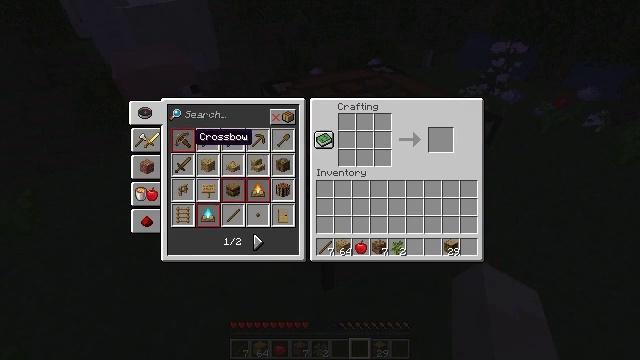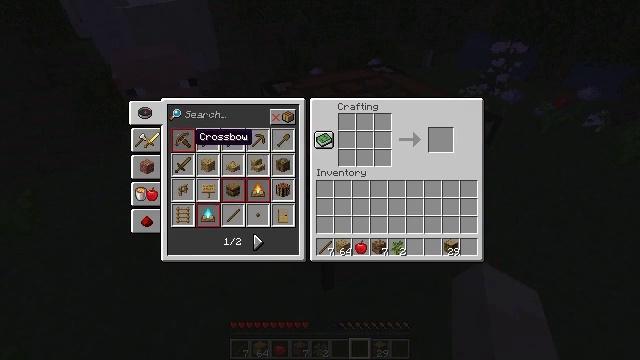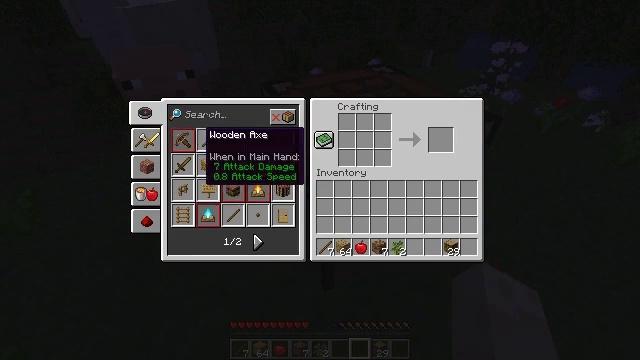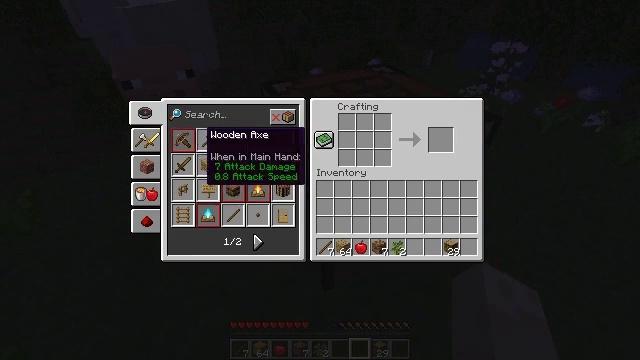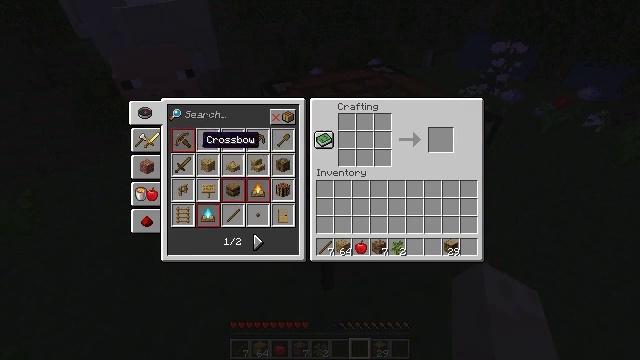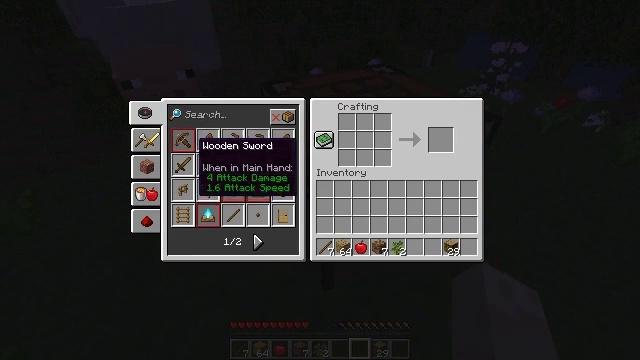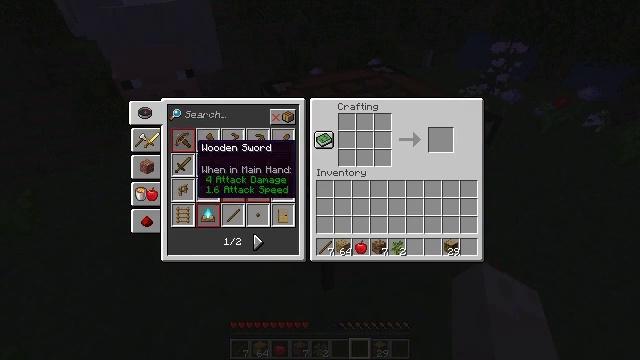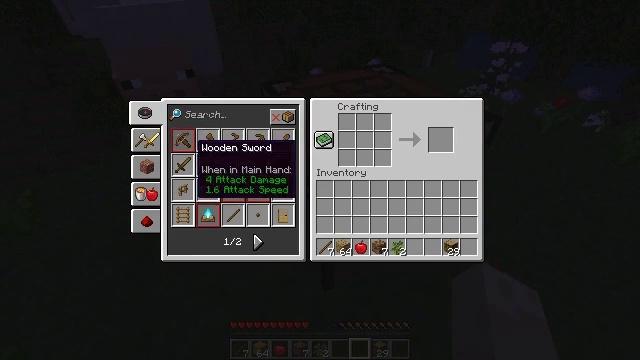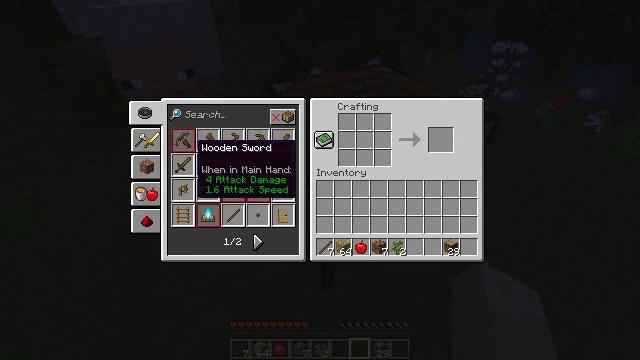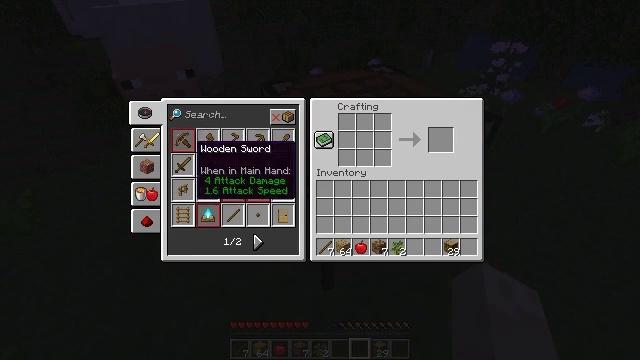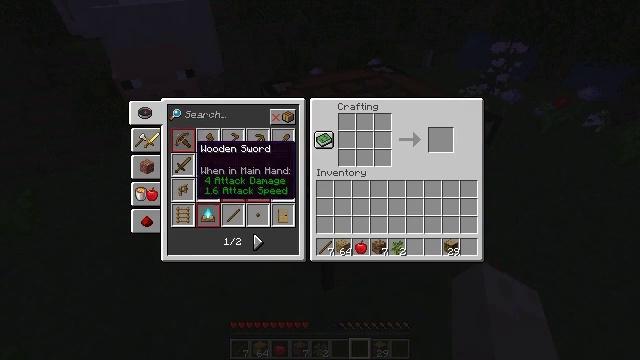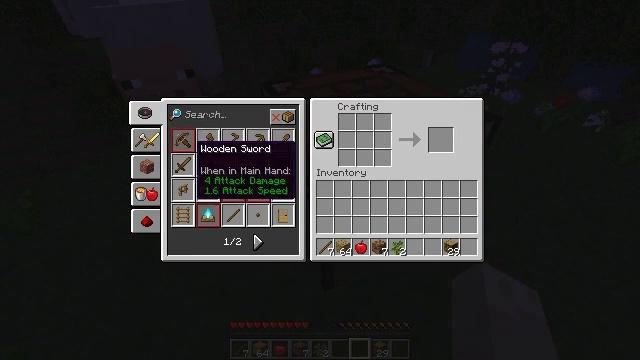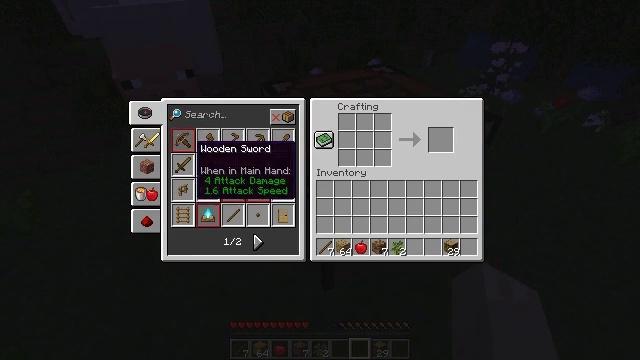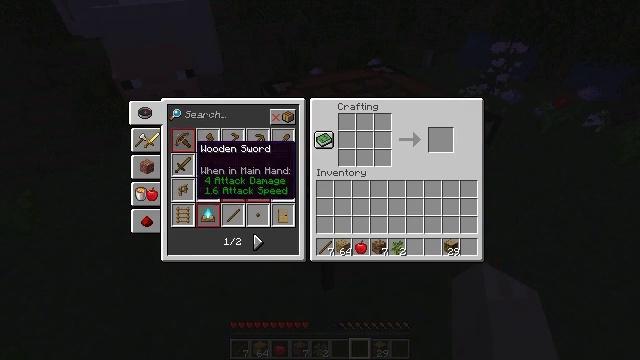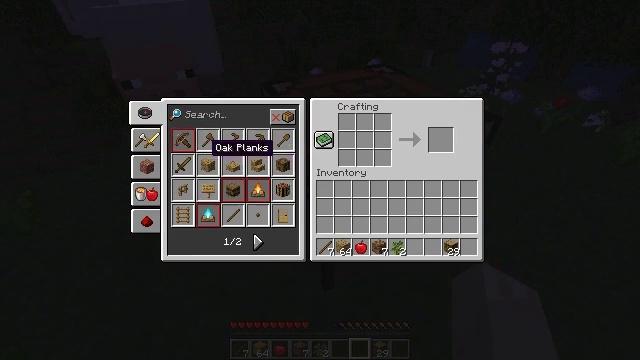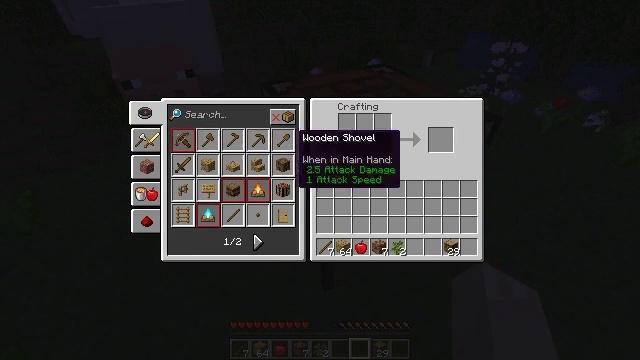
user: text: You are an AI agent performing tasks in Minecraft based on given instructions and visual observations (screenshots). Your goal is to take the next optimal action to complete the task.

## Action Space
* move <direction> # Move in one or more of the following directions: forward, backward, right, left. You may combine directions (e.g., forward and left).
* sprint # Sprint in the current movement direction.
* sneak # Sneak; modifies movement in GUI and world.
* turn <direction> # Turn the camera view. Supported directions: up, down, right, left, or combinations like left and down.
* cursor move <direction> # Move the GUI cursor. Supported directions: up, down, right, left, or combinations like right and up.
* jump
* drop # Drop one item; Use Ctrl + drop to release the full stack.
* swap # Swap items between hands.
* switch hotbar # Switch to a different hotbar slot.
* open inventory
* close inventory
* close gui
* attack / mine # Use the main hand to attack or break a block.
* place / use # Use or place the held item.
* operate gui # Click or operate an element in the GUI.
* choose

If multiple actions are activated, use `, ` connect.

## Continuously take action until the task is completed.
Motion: motion action
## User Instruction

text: Make a wooden sword using the crafting table.
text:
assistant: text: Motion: no_op
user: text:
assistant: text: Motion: turn right
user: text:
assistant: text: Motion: no_op
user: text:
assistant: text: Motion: no_op
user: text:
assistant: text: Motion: no_op
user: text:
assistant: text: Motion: no_op
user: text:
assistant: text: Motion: no_op
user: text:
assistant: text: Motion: no_op
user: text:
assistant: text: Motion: no_op
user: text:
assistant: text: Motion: no_op
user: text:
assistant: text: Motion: attack / mine
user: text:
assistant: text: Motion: attack / mine
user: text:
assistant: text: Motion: attack / mine
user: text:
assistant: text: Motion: turn right
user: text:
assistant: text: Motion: turn right and up
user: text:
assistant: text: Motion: turn right
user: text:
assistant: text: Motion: turn right
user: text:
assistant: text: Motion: turn right
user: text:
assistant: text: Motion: no_op
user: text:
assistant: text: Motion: no_op
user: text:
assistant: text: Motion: turn right
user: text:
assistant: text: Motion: no_op
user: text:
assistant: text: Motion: no_op
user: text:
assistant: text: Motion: no_op
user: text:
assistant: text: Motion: no_op
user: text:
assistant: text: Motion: no_op
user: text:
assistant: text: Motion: attack / mine
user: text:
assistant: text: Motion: attack / mine
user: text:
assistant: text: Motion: turn down, attack / mine
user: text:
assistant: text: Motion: turn down